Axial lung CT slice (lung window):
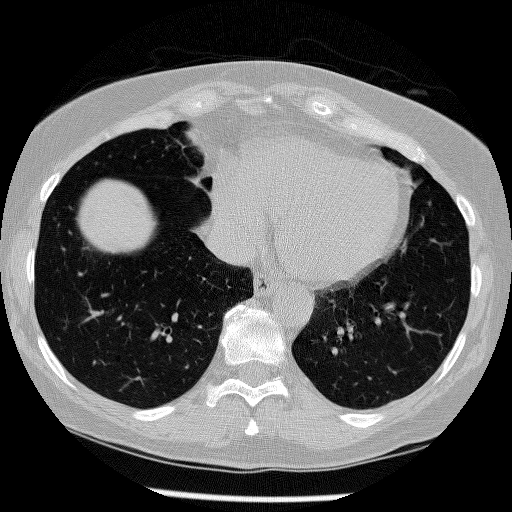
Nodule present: no